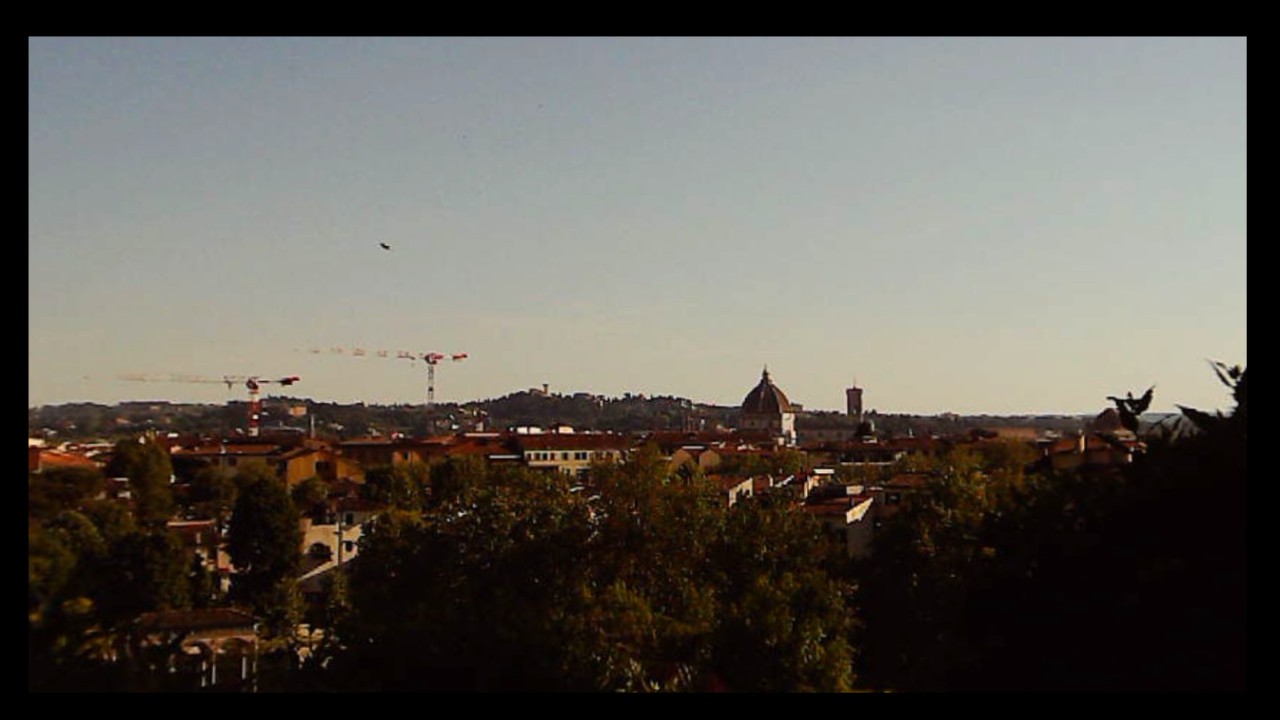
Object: Betafpv air75